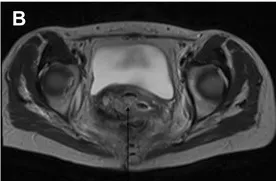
Pre- and post-treatment MRI changes. And post-treatment A significant tumour burden remains, although, the AP length of the lesion has reduced in size from 4.5 to 3.4 cm.
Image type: radiology (mri)